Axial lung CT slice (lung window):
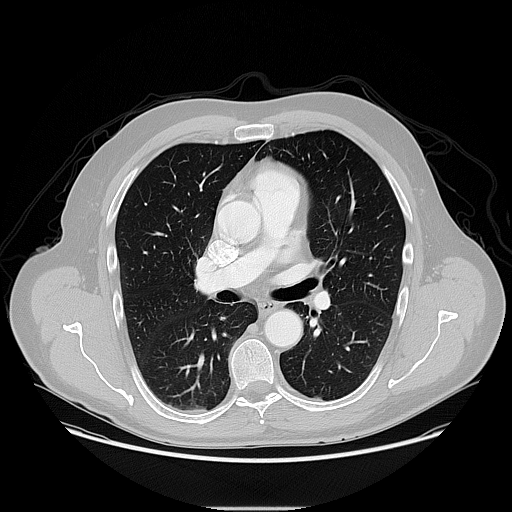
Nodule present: no